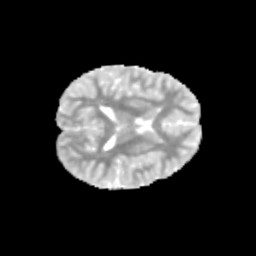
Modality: MD
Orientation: axial
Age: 12
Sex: male
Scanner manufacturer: siemens
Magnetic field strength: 3 T
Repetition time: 3.8 s
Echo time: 0.07 s